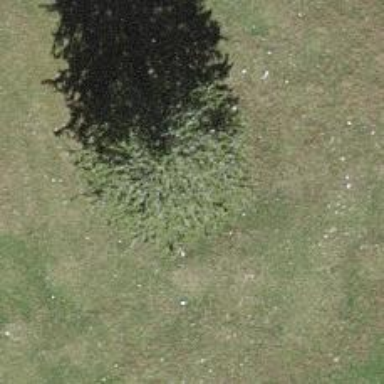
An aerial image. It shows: Evergreen needle-leaved tree typically found in agricultural areas.